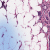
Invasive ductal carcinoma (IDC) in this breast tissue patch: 1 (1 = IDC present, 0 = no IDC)